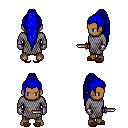
a pixel art fantasy rpg character, male body template, human, dark skin, chain mail, teal pants, blue extra-long topknot hairstyle, metal gloves, brown slippers, dagger, four views (front, back, left, right), 2x2 character sprite sheet, small pixel art, hard edges, no anti-aliasing